Aerial crown-view tile of a tropical tree (Barro Colorado Island, Panama), acquired 20240716:
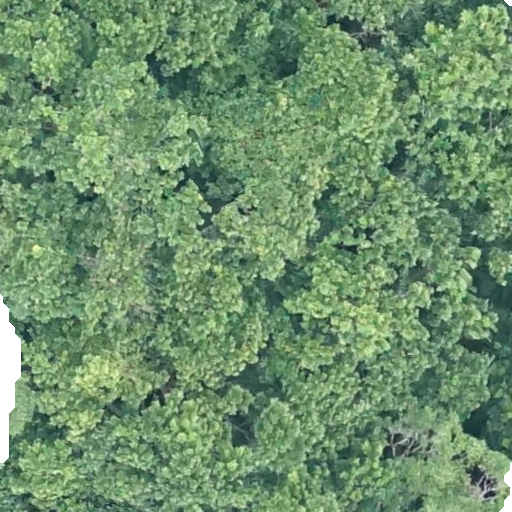
Species: Anacardium excelsum
GBIF accepted scientific name: Anacardium excelsum
Crown area: 629.17 m²